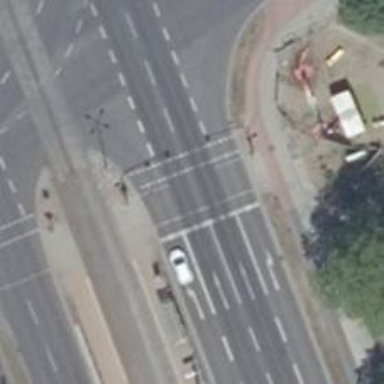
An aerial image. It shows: Asphalt path suitable for both cyclists and pedestrians.